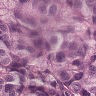
Metastatic tissue present: yes